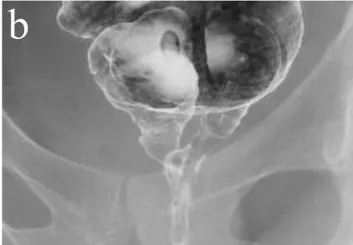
(b) Barium-enema study. Both examinations are inspected from the start of therapy 1 year later, and confirmed rectovaginal fistula closing.
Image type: radiology (x_ray)